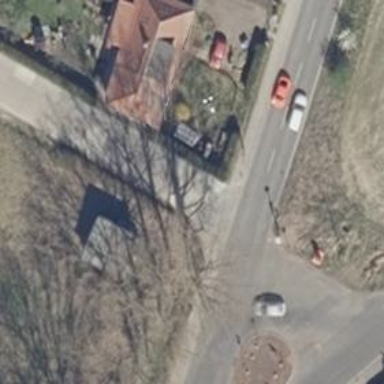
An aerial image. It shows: Asphalt unclassified road with sidewalk on the left.